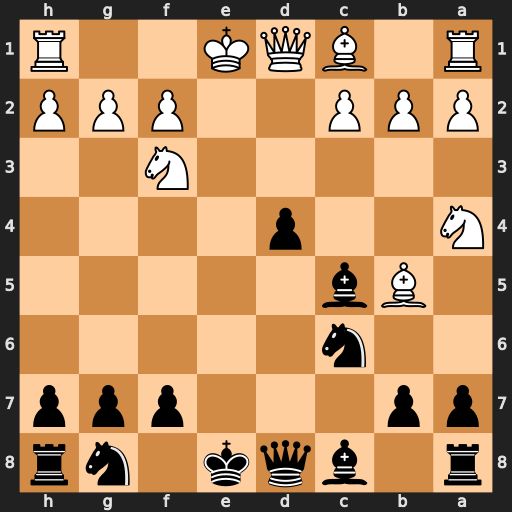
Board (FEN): r1bqk1nr/pp3ppp/2n5/1Bb5/N2p4/5N2/PPP2PPP/R1BQK2R
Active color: b
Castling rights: KQkq
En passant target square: -
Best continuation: Qa5+ c3 Qxb5 Nxc5 Qxc5